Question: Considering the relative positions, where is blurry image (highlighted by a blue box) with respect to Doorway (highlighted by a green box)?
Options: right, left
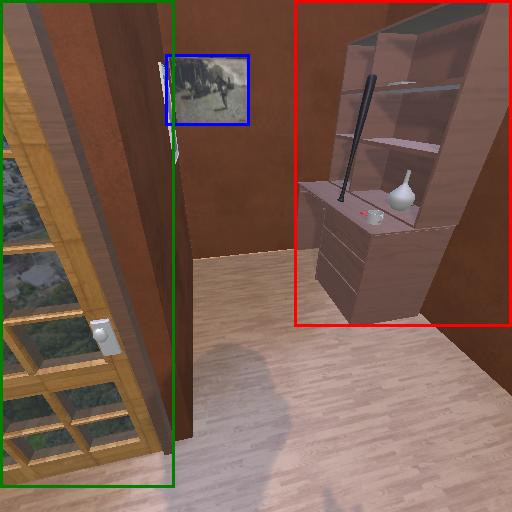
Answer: right